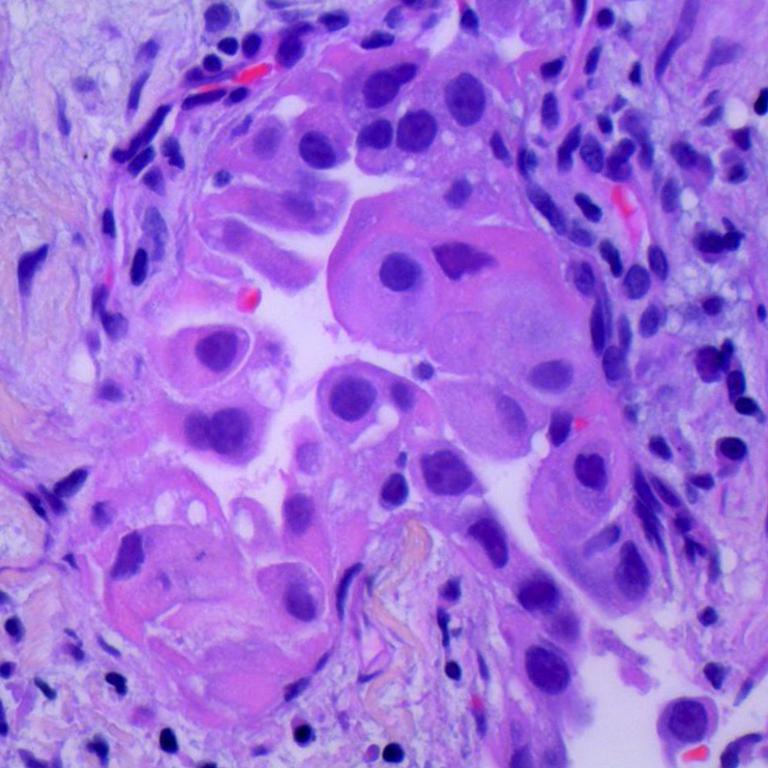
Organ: lung
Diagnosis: adenocarcinomas